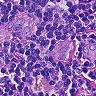
Metastatic tissue present: no